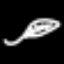
Label: leaf